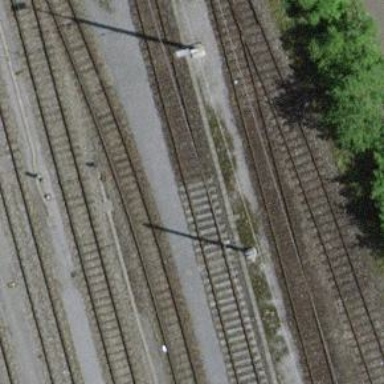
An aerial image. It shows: Railway yard used for servicing trains.